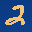
Label: 2